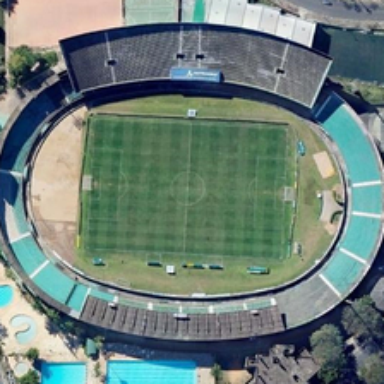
Some green trees and buildings are near a large stadium with a football field in it .